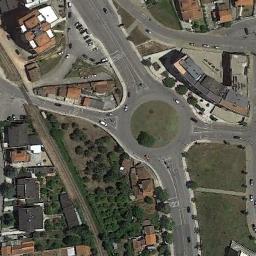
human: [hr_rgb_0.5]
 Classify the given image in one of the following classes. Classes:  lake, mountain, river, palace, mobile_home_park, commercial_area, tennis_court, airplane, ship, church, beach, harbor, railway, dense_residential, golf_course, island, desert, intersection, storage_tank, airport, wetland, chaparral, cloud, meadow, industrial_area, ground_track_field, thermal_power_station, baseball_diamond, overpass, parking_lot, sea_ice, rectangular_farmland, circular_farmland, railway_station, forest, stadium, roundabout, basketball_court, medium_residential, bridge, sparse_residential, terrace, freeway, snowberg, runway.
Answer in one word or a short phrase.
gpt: roundabout